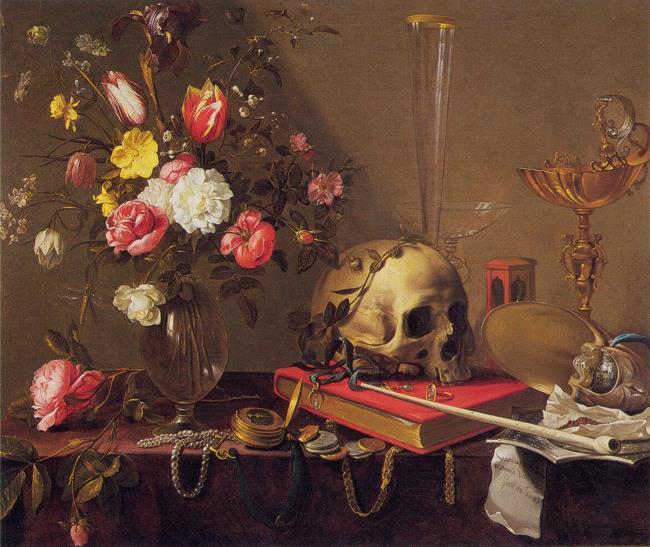
Title: Vanitas still life with a bouquet and a skull
Artist: Adriaen van Utrecht Bron: Fred G. Meijer (1994)
Earliest date: 1643
Latest date: 1643
Genre: painting
Iconography: Still Life
Keywords: vanitas (still life), on a table, bouquet (arrangement), vase, skull, book, flute glass, pipe, nautilus (shell), tazza, hourglass, pierced earring, paper (sheet), document (objectgenre), tobacco, pearl necklace, watch, finger ring, coin, table, wine glass, façon de Venise, glassware